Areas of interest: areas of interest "Agricultural Bank of China"
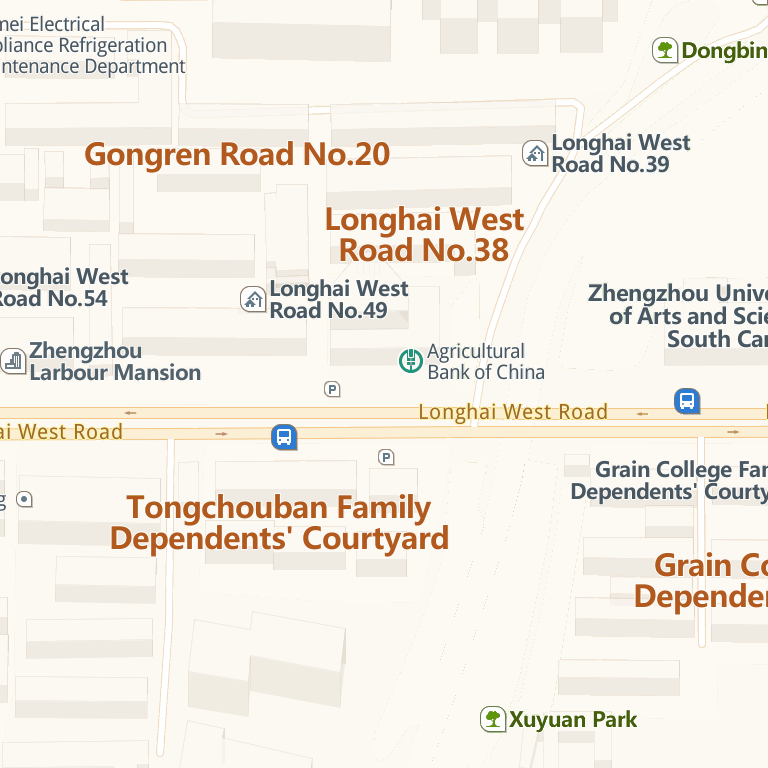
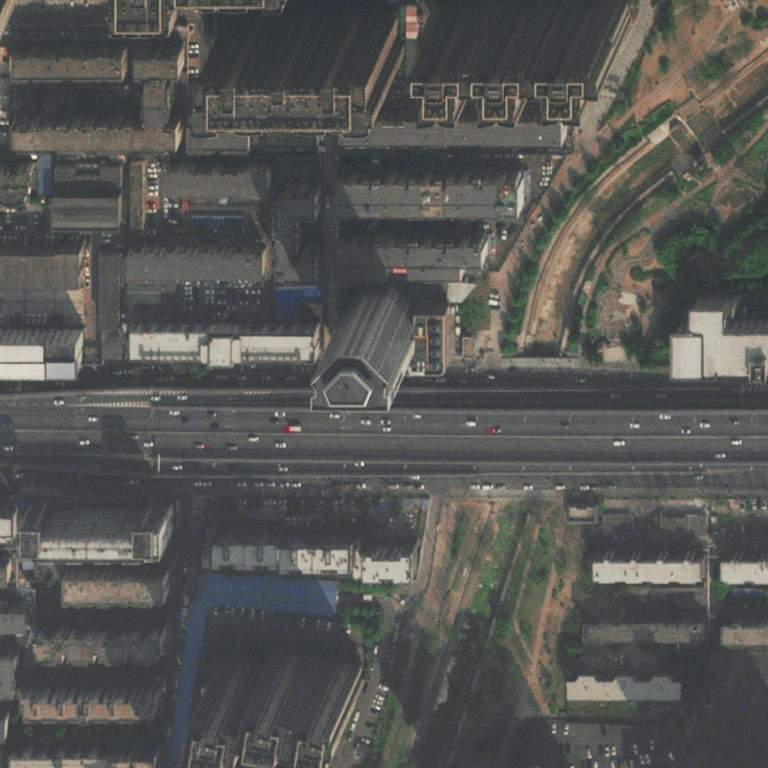